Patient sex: M
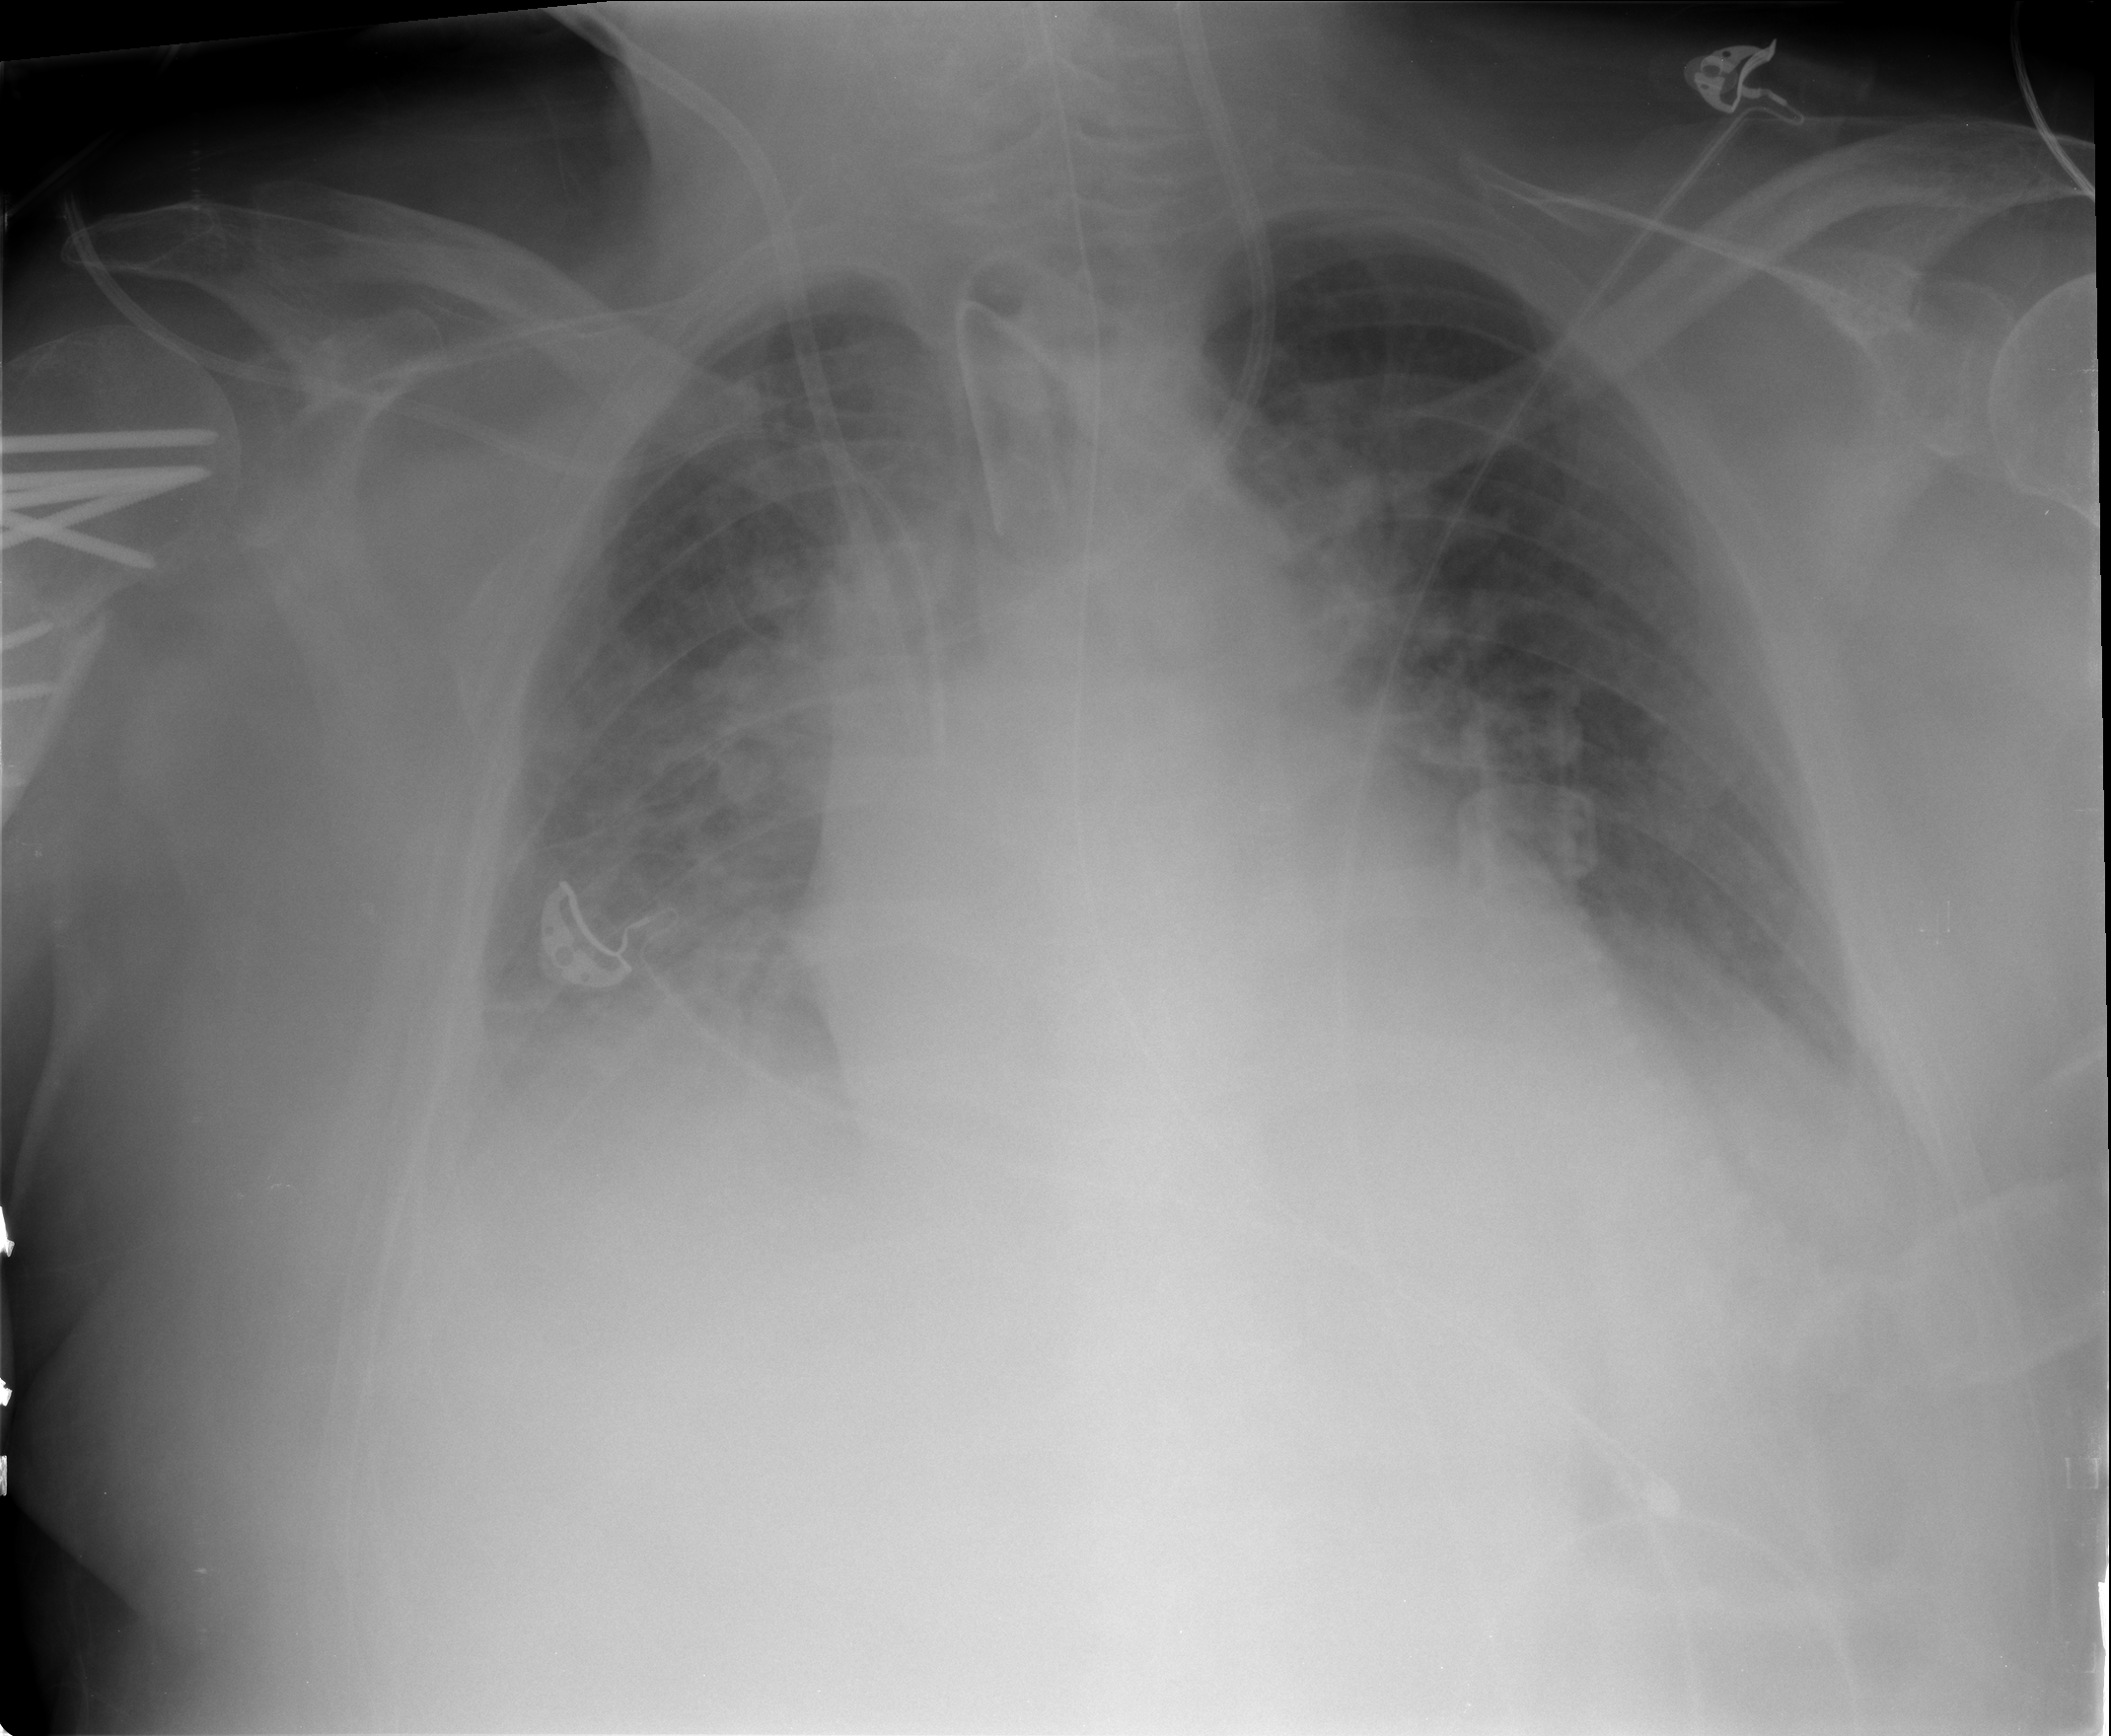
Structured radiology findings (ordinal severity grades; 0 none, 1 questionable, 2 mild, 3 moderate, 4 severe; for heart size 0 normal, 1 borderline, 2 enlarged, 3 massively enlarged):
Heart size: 2
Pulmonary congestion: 3
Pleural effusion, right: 2
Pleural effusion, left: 2
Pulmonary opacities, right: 3
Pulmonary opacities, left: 2
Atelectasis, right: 2
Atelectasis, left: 2